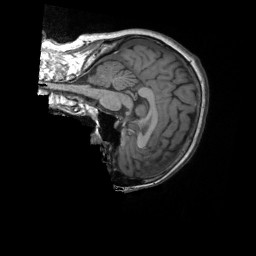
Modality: T1w
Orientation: sagittal
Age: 59
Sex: female
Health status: ill
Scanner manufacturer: siemens
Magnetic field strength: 3 T
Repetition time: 1.9 s
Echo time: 0.00247 s